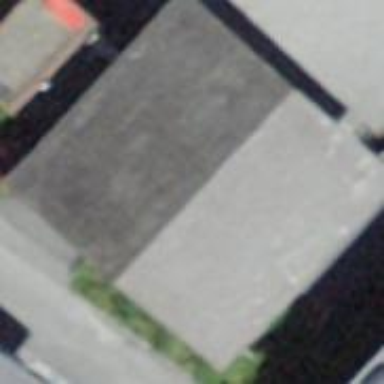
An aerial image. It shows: Warehouse building.